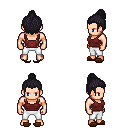
a pixel art fantasy rpg character, male body template, human, light skin, maroon pirate shirt, white pants, raven short topknot hairstyle, brown slippers, four views (front, back, left, right), 2x2 character sprite sheet, small pixel art, hard edges, no anti-aliasing